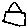
Label: house